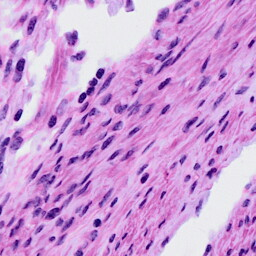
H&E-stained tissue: Cervix